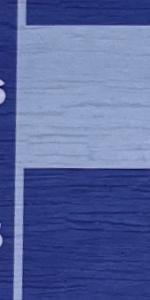
Label: Empty